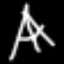
Label: The Eiffel Tower